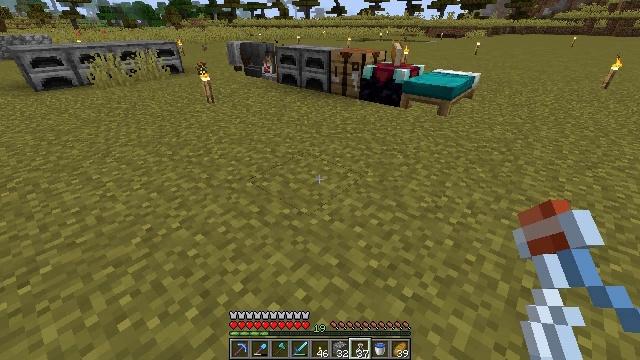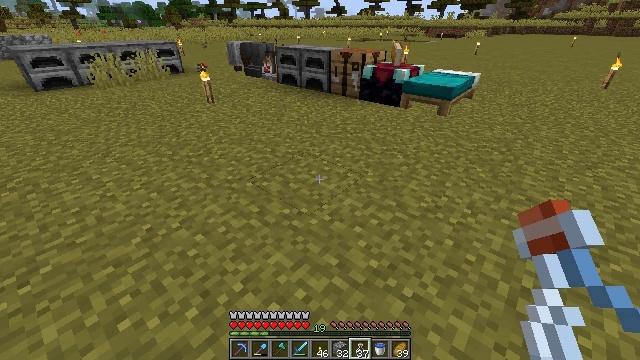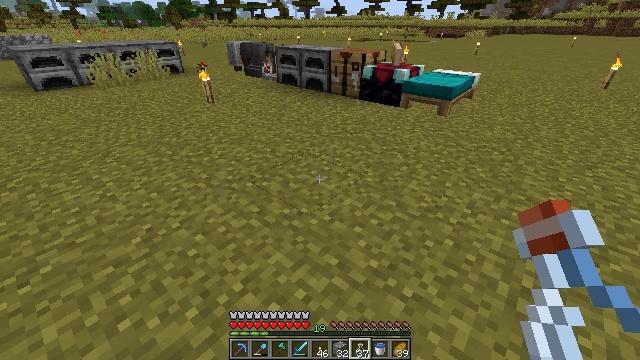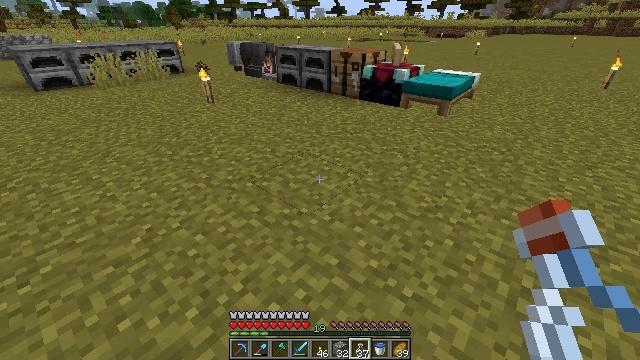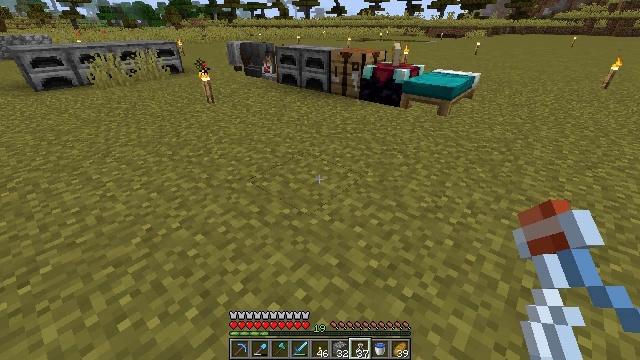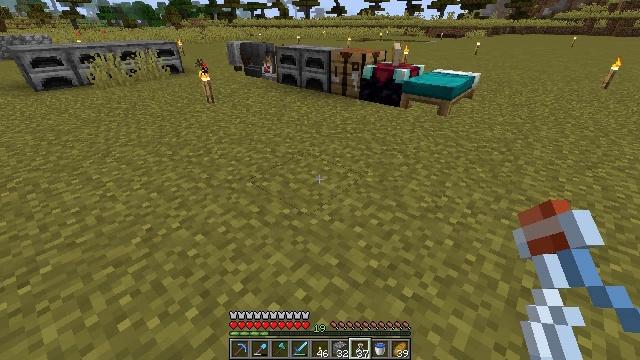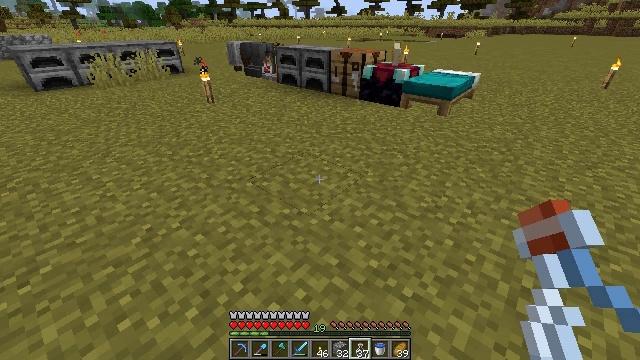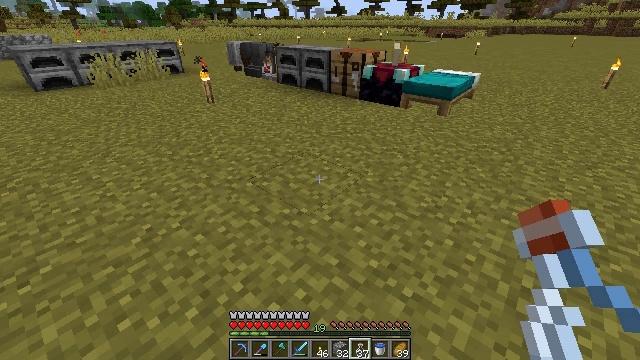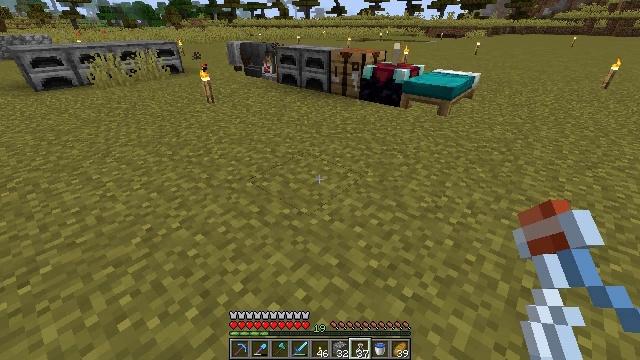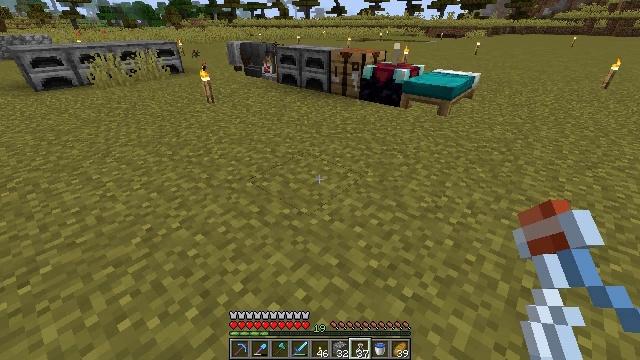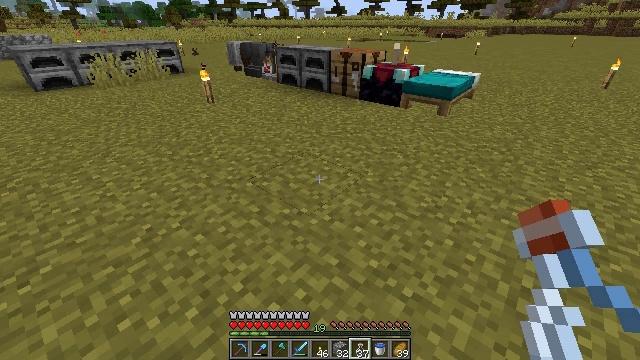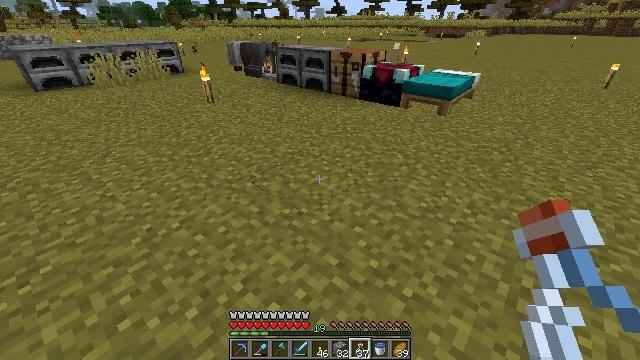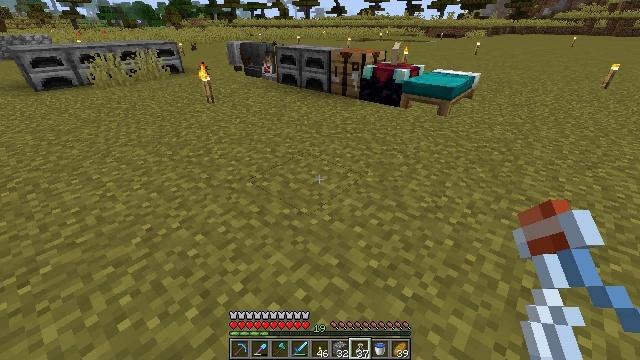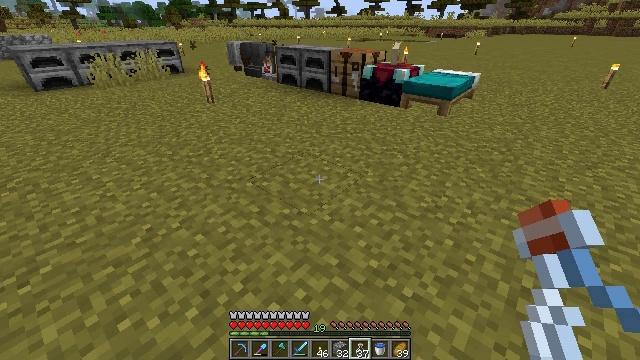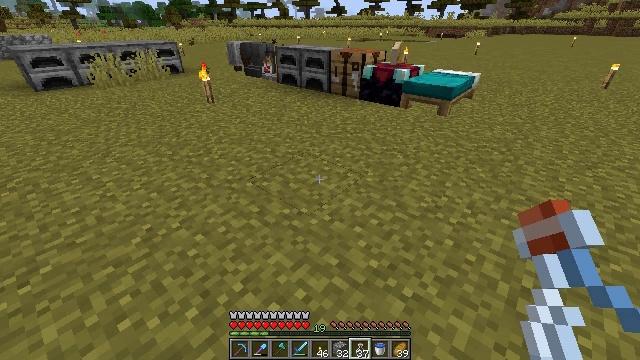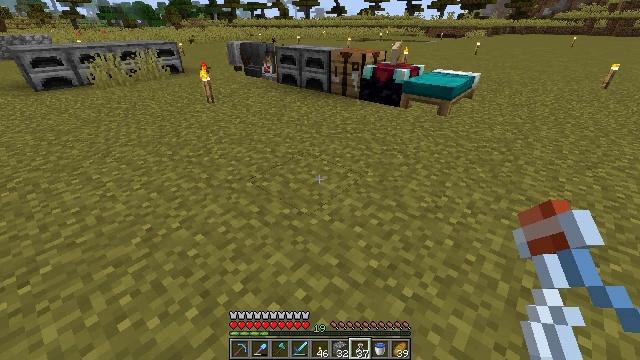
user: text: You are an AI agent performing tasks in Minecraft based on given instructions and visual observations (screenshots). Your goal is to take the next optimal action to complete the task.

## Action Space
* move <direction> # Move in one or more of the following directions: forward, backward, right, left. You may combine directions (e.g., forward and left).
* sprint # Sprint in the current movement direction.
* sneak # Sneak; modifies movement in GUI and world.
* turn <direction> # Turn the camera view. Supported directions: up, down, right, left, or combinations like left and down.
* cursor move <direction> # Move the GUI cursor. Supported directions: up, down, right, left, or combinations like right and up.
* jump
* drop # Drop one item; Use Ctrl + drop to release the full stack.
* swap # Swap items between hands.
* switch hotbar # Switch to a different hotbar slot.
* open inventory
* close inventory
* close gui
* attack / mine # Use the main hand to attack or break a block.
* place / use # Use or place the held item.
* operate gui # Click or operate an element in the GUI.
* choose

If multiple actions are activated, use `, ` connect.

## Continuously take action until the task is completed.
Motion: motion action
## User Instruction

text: Remove a glass bottle from the inventory.
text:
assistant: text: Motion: no_op
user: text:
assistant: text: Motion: no_op
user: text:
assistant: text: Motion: no_op
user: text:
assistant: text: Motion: no_op
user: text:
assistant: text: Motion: no_op
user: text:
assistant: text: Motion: no_op
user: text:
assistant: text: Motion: no_op
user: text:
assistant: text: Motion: no_op
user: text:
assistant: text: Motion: no_op
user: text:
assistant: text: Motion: no_op
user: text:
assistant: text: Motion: no_op
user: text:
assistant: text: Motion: no_op
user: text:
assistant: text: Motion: no_op
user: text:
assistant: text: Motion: no_op
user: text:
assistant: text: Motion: no_op
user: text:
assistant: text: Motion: no_op
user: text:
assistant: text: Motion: no_op
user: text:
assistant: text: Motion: no_op
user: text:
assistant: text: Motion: no_op
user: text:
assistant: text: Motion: no_op
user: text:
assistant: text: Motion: no_op
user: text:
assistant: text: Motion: no_op
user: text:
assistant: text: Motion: no_op
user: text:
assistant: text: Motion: no_op
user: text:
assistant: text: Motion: no_op
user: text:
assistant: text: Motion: no_op
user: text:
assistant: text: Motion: no_op
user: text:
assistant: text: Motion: no_op
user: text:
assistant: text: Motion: no_op
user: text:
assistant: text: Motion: no_op